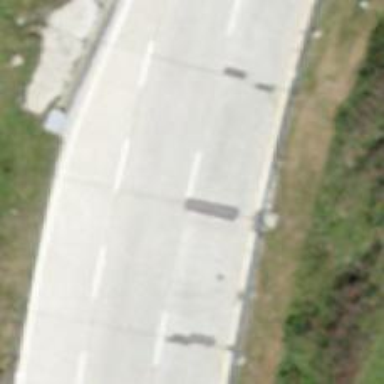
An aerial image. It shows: Primary road with asphalt surface.